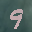
Label: 9